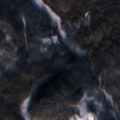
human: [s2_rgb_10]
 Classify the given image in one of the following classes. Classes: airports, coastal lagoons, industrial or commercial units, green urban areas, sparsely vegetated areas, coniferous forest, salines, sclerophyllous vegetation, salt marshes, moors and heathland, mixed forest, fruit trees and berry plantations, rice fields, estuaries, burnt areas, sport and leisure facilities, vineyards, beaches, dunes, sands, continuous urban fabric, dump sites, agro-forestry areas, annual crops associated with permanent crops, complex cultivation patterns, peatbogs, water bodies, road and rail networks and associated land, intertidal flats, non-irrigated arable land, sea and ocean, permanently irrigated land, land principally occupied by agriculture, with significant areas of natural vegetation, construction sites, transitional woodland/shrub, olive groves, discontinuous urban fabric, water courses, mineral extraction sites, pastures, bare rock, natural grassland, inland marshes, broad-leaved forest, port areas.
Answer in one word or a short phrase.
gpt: coniferous forest